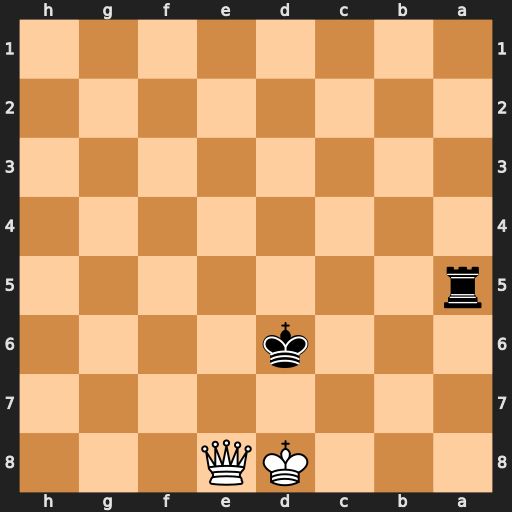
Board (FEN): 3KQ3/8/3k4/r7/8/8/8/8
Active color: b
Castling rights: -
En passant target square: -
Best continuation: Ra8#